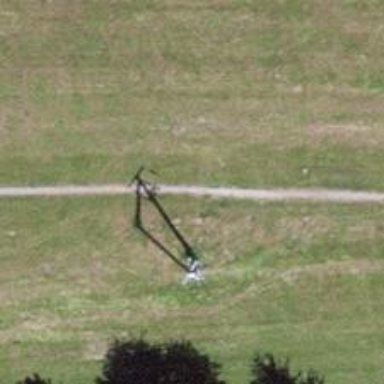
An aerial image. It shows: Power pole.